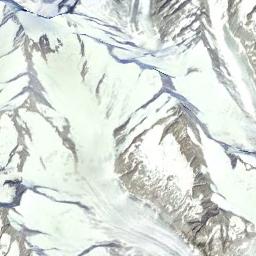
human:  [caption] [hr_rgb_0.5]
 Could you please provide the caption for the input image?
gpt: There is snow on the part of the snowberg .

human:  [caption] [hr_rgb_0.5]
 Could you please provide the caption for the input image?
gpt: The snow berg is consist of bare land and white snow .

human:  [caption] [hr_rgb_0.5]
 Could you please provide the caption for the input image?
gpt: The snowberg has lots of valley glaciers but some ridges are not covered by glaciers .

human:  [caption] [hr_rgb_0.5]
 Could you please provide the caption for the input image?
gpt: A snow-covered mountain covered in large areas .

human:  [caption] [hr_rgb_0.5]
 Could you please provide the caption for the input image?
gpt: There are much snow and some bare land on the snowberg .